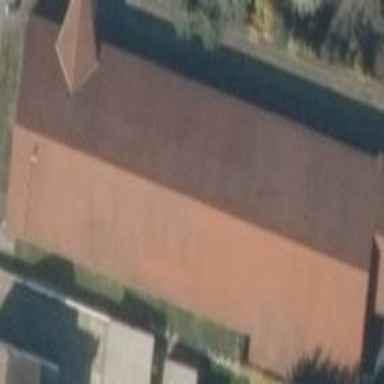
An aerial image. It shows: Building.